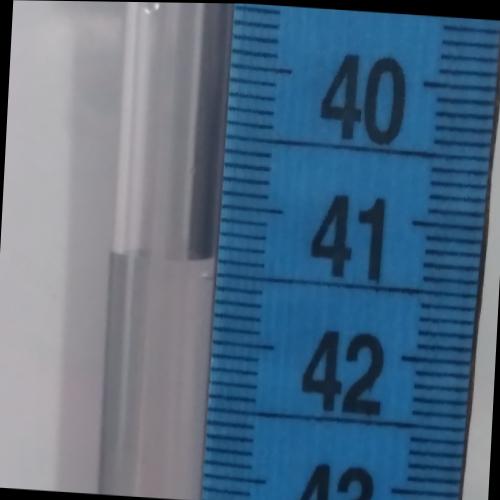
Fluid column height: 41.4 cm